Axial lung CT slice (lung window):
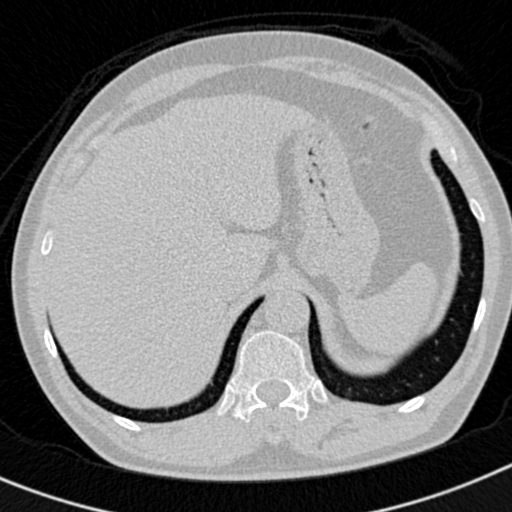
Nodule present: no